Aerial crown-view tile of a tropical tree (Barro Colorado Island, Panama), acquired 20250616:
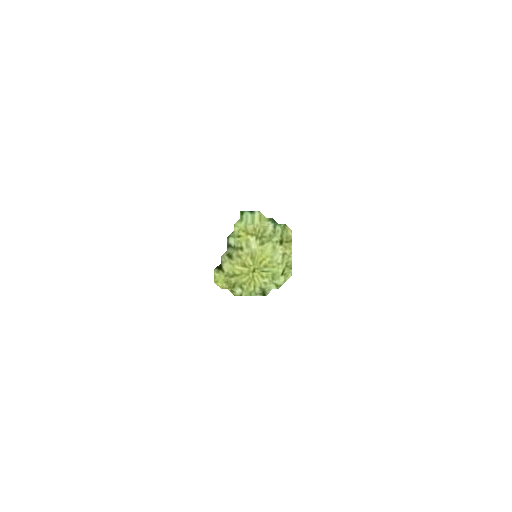
Species: Trattinnickia aspera
GBIF accepted scientific name: Trattinnickia aspera
Crown area: 7.083 m²